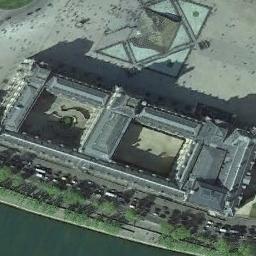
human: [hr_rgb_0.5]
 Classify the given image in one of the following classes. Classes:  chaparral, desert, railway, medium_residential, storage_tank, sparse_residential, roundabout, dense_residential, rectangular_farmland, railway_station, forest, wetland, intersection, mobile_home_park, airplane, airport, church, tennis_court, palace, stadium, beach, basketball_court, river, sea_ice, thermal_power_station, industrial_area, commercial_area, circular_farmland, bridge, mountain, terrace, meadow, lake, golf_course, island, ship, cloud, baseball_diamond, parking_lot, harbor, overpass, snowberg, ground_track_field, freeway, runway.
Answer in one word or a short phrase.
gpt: palace